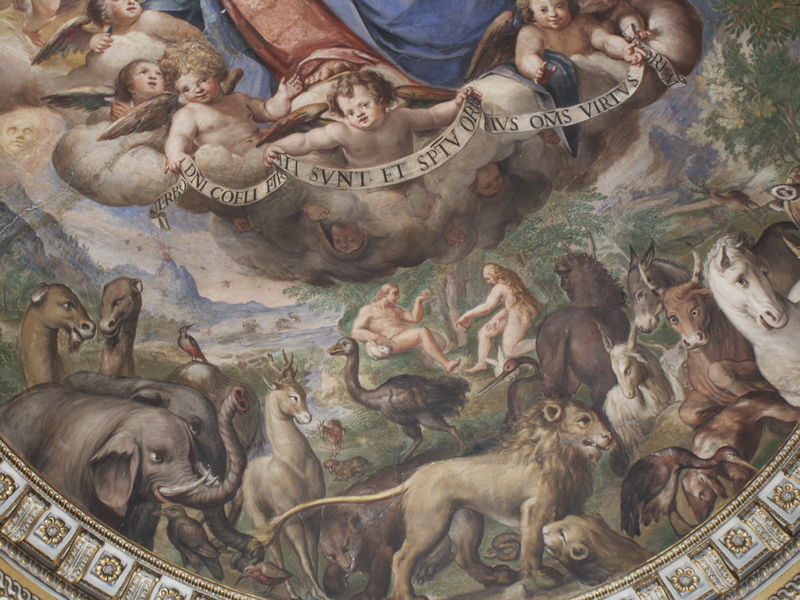
Titel: Ausstattung der dritten Kapelle auf der Nordseite in Il Gesù in Rom
Künstler: Francesco Bassano
Standort: Rom, Il Gesù (EU - I - Latium)
Schlagwörter: baum, berg, flügel, himmel, mann, vogel, wolken, menschen, see, frau, tiere, kühe, decke, paar, pferd, pferde, engel, schrift, kuh, rind, strauss, adam, eva, schaf, löwen, hirsch, löwe, deckengemälde, fresko, ochse, elefant, kamel, arche, noah, elephant, kamele, ku, straußen, nelefanten